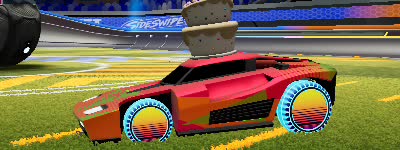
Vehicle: breakout